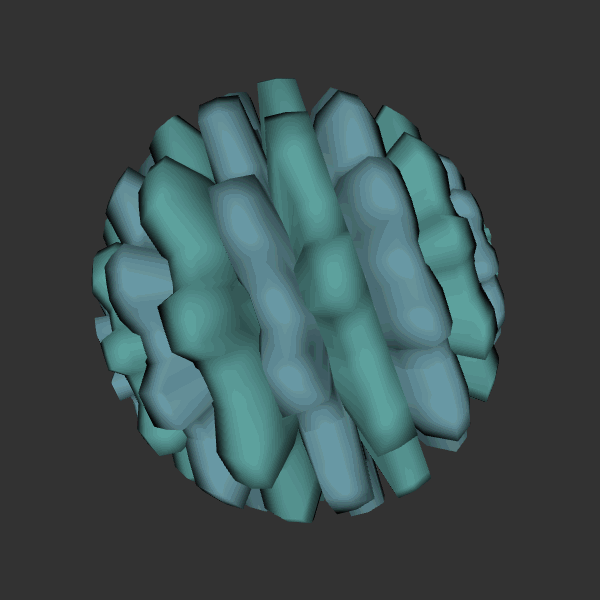
Background: dark